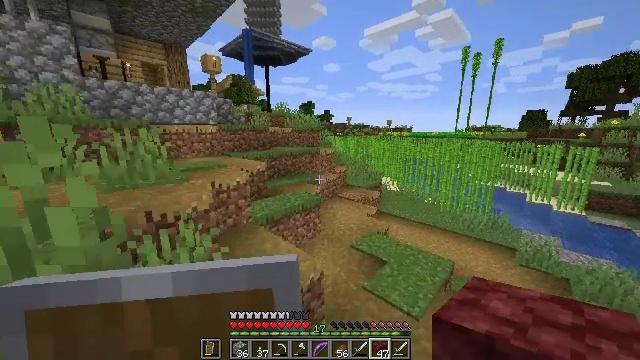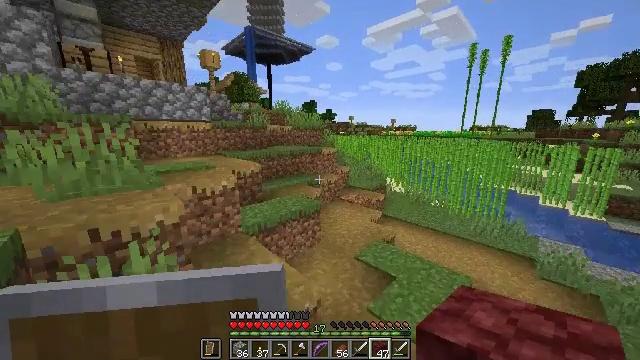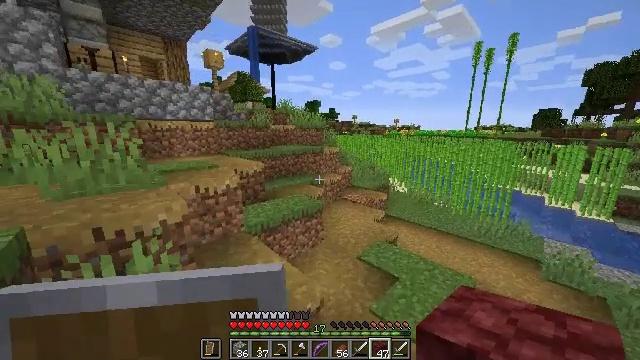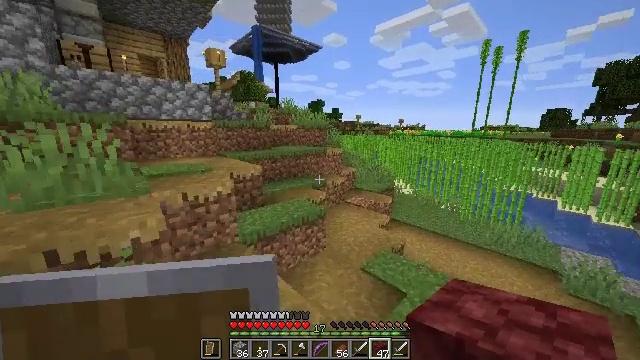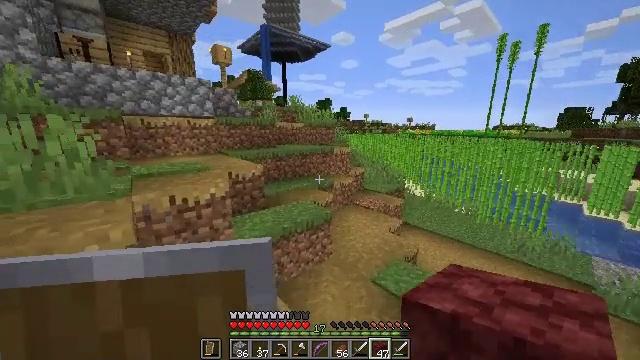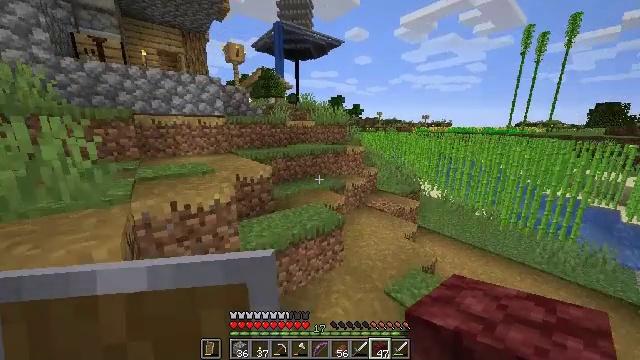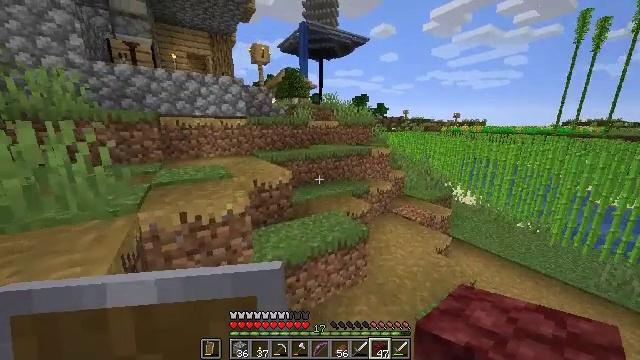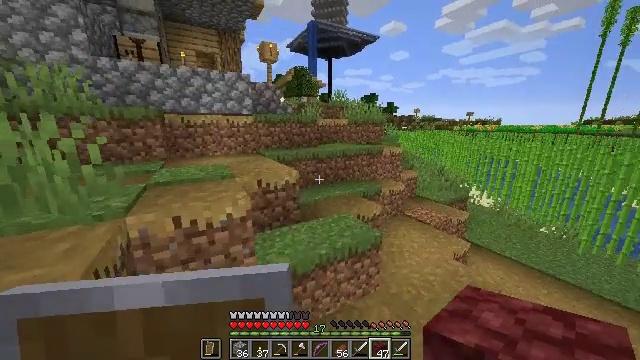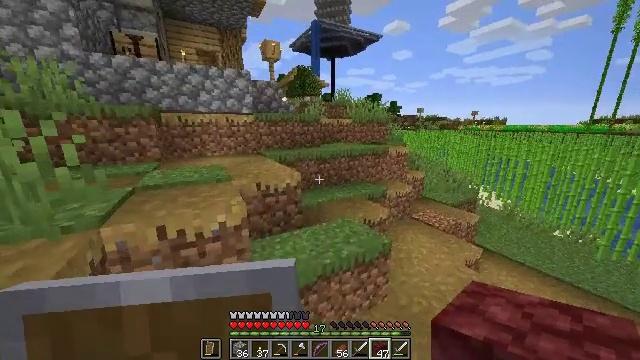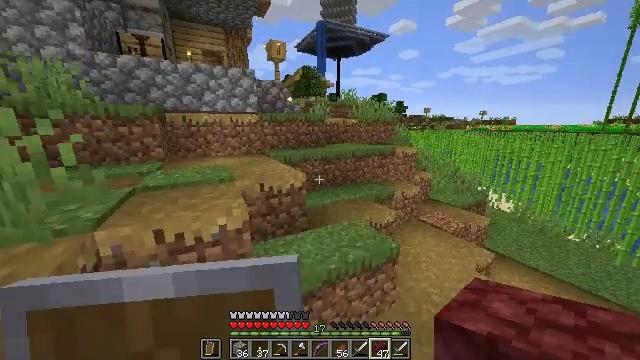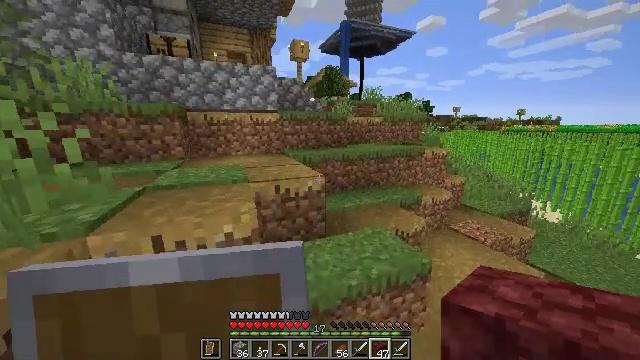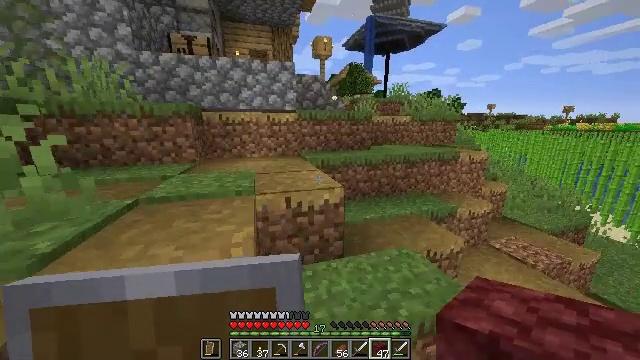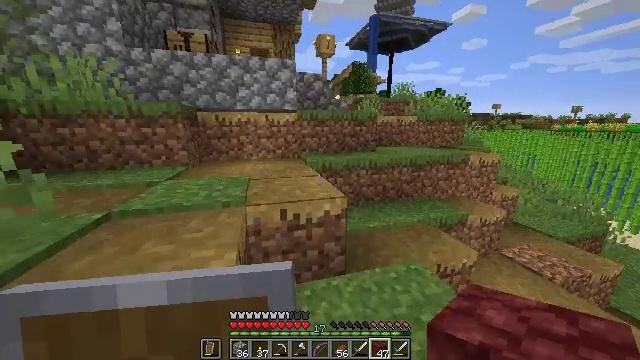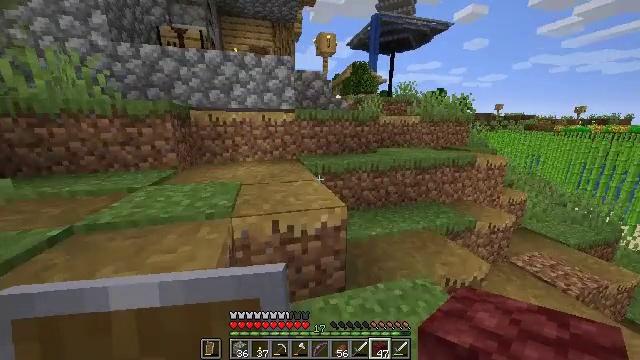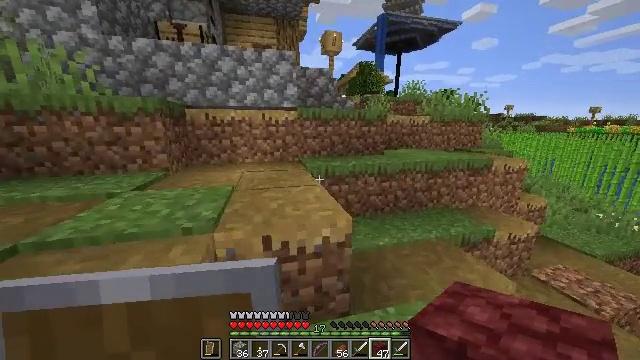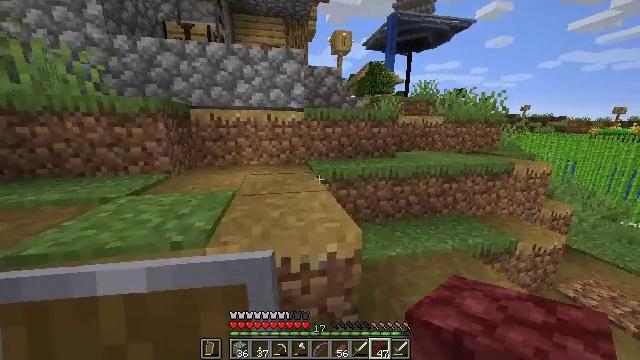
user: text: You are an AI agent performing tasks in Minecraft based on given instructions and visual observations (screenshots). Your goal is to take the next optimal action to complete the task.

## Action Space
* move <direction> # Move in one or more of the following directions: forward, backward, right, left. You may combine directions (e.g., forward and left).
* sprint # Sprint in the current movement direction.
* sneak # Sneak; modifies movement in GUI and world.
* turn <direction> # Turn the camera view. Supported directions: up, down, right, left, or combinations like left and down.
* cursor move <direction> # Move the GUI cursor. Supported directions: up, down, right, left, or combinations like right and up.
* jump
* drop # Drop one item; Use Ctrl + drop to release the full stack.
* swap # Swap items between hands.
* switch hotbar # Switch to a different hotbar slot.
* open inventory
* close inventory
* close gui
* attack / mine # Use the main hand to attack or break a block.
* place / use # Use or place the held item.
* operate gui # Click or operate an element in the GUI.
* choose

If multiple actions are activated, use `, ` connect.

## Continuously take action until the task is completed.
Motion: motion action
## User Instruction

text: Use a single piece of stone to make a stone button.
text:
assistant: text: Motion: move forward
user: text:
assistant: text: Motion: move forward
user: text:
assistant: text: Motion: move forward
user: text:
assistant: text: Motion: move forward, turn left
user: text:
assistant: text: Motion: move forward, turn left
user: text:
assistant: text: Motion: move forward, turn left
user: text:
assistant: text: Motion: move forward, turn left
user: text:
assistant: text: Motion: move forward
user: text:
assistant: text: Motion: move forward, turn left
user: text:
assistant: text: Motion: move forward, turn left
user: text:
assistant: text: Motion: move forward, turn left
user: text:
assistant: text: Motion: move forward
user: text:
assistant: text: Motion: move forward
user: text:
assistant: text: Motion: move forward, turn left
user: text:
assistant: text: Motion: move forward, turn left
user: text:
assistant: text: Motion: move forward, turn left
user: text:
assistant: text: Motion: move forward
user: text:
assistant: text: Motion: move forward, turn left
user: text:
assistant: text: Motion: move forward, turn left
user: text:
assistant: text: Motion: move forward, turn left, jump
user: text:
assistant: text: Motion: move forward, jump
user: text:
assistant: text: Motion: move forward, jump
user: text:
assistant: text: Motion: move forward
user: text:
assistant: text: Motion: move forward
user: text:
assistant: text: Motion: move forward
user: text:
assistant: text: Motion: move forward
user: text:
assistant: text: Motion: move forward
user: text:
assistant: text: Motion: move forward, turn right
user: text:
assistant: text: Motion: move forward, turn right
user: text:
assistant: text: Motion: move forward, turn right